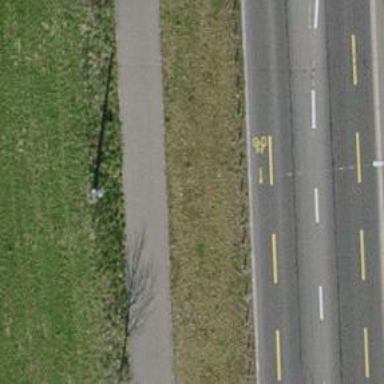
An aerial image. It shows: Bollard barrier.